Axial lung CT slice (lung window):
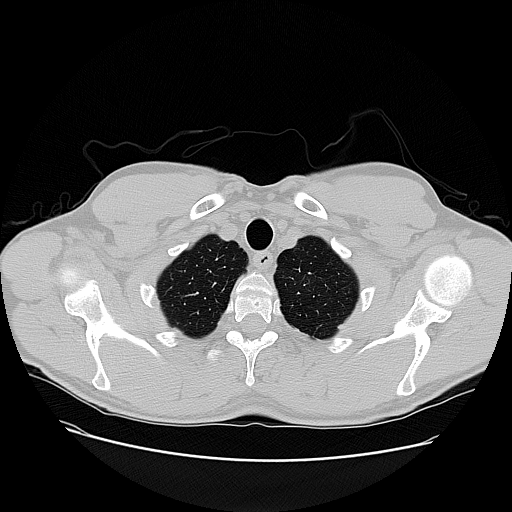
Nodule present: no